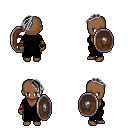
a pixel art fantasy rpg character, female body template, human, dark skin, gray robe, teal pants, gray long mohawk hairstyle, cloth bracers, shield, four views (front, back, left, right), 2x2 character sprite sheet, small pixel art, hard edges, no anti-aliasing